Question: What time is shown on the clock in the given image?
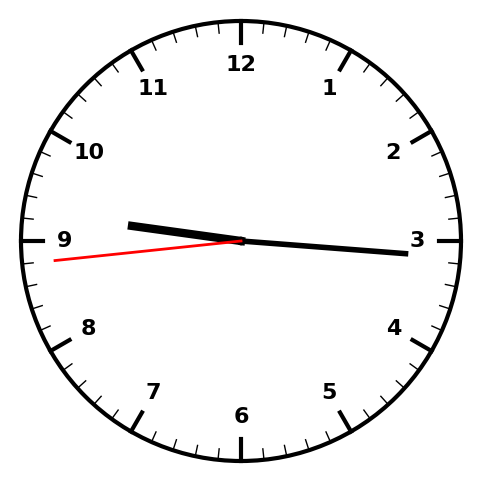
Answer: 09:15:44